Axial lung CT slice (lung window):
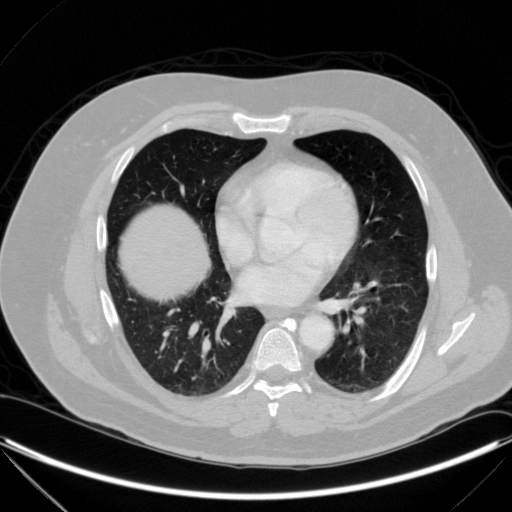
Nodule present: yes
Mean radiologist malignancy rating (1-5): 3